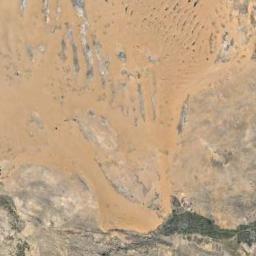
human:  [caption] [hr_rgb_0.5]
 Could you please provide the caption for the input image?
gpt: The yellow desert covers the bumpy brown land .

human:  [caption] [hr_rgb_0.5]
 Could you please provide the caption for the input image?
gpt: The curly desert has yellow sand, Some decayed rocks and dense plants .

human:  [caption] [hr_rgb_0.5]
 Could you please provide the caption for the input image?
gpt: The color of this desert is taupe .

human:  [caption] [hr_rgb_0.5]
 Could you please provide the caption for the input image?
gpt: There are yellow desert with lines of bare land .

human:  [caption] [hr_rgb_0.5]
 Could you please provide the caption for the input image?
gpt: A desert covered by sand and some bare land .